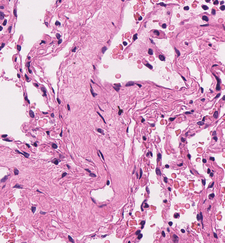
Tumor epithelial tissue: no
Tumor-associated stroma tissue: no
Normal tissue: yes